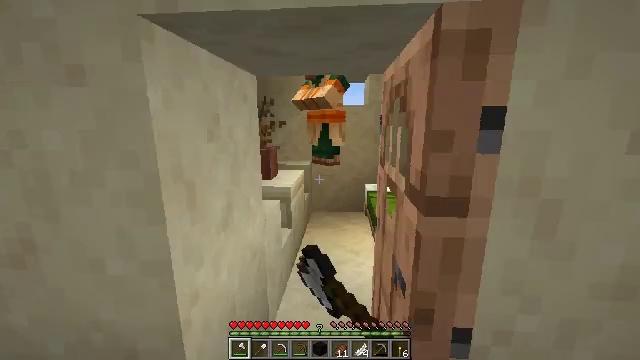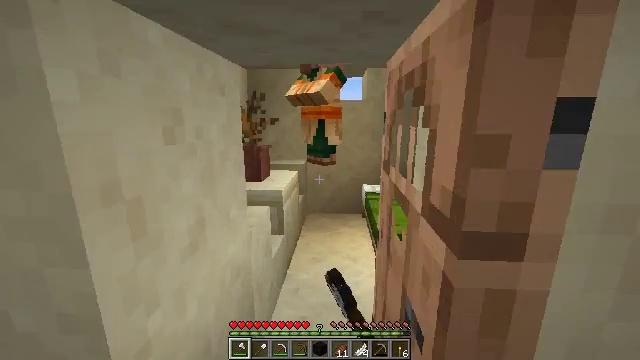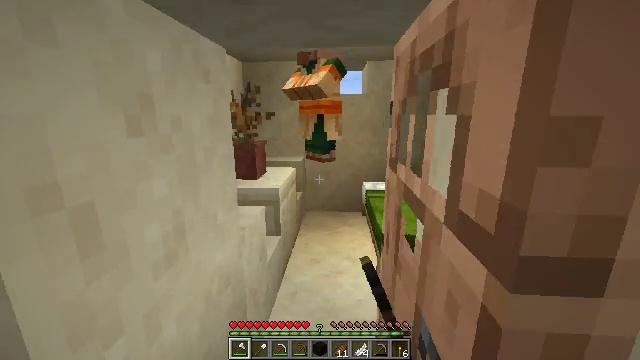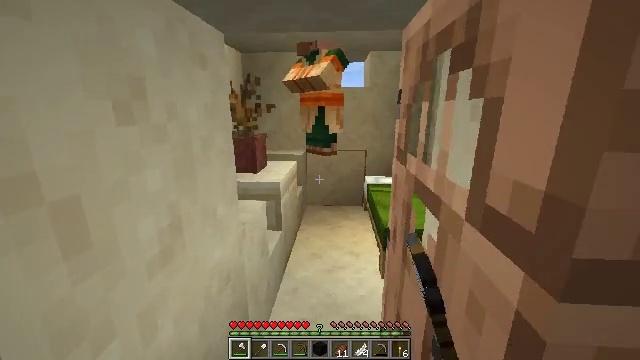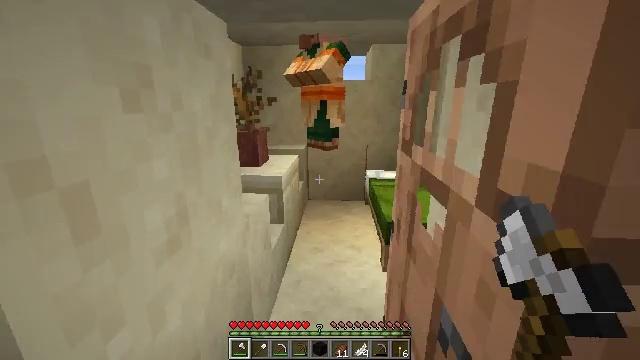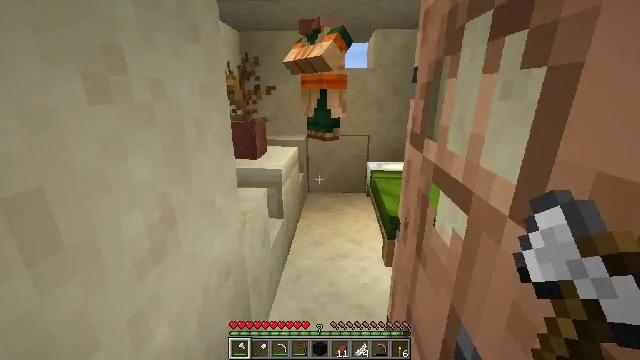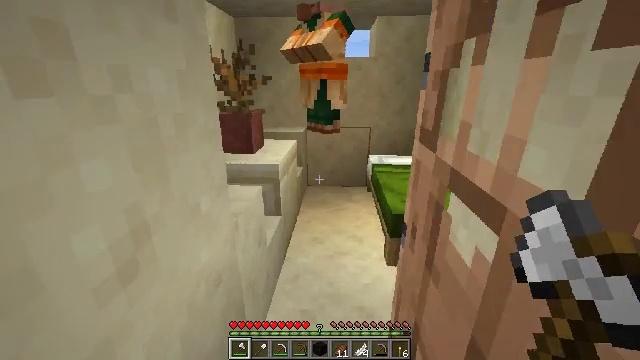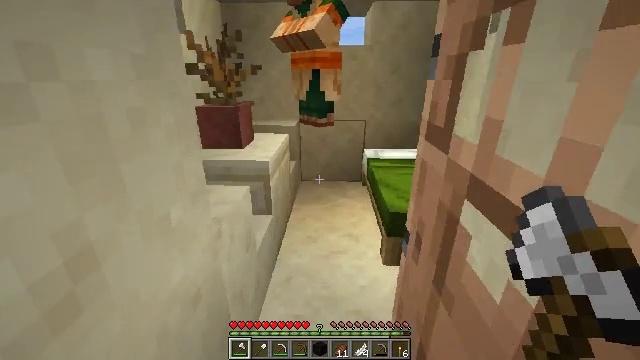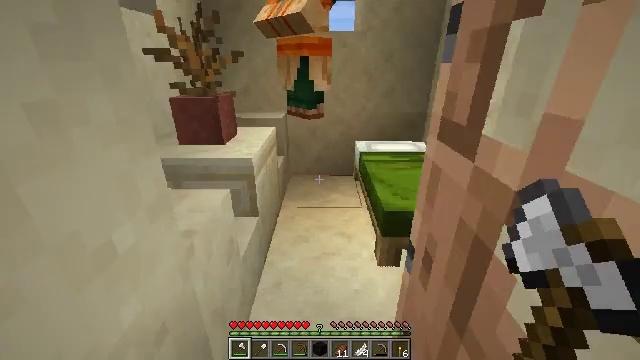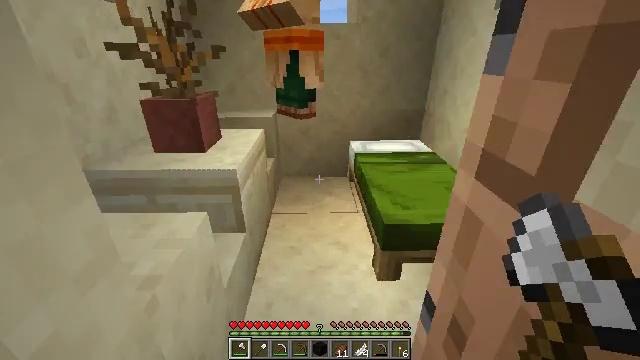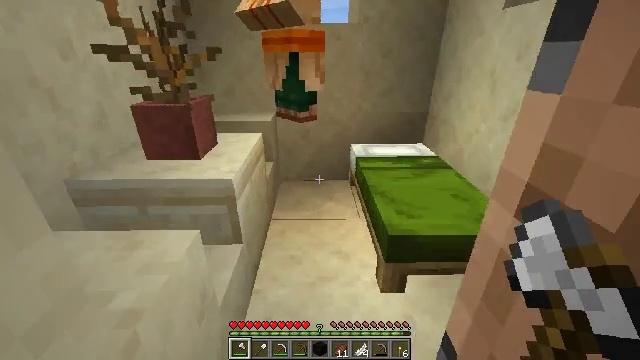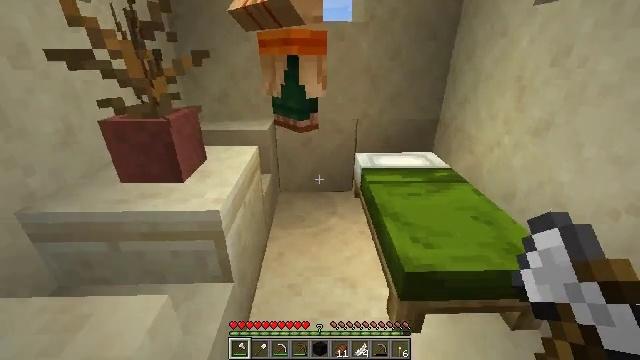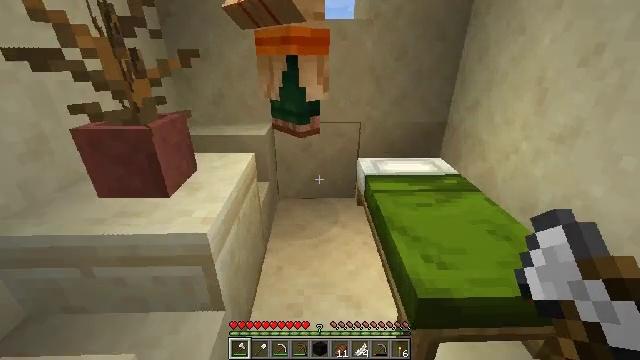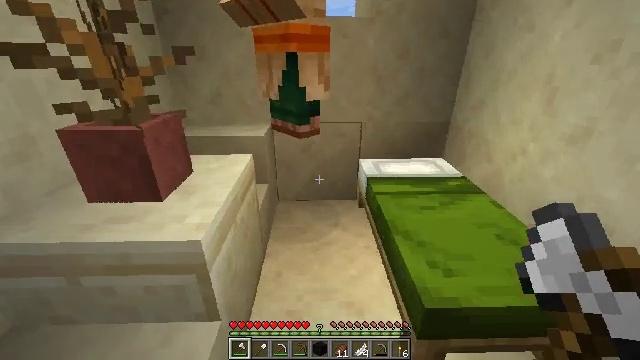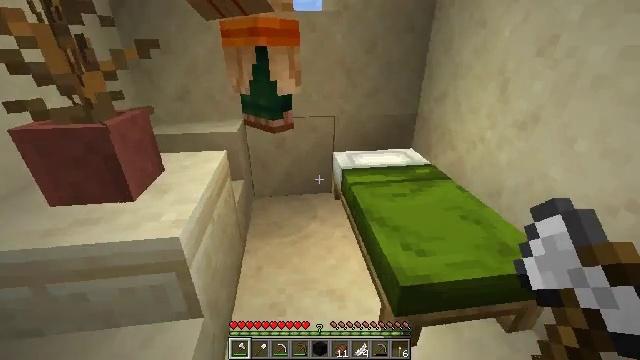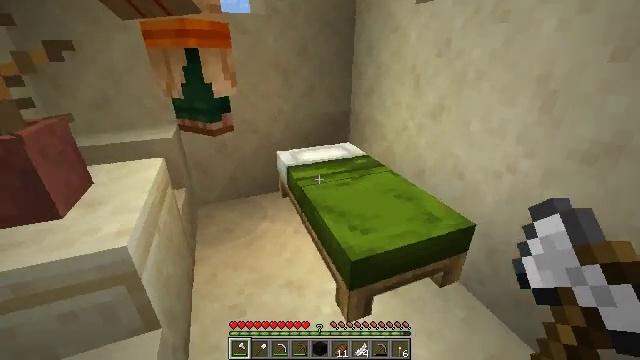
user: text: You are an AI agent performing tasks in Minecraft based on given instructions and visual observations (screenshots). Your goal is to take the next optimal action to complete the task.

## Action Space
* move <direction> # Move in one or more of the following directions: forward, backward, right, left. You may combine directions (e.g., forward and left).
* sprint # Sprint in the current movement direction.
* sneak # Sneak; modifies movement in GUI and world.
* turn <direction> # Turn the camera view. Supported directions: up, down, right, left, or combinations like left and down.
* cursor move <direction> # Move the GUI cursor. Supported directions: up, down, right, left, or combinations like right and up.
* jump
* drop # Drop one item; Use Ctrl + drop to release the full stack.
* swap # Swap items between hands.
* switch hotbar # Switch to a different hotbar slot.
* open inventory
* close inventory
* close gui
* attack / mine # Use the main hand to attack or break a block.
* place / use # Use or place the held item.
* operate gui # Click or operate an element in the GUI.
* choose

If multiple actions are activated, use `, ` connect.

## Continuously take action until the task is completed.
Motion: motion action
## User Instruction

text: Break the white glazed terracotta for reuse.
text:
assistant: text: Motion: move forward
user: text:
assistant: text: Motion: move forward
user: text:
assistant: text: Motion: move forward, turn down
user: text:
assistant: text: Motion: move forward, turn down
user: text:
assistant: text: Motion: move forward, turn down
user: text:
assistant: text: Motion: move forward, turn down
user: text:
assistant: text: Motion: move forward, turn right and down
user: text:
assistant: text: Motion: move forward, turn right and down
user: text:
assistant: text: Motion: move forward, turn right and down
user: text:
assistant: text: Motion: move forward
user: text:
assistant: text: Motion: move forward
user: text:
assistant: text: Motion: no_op
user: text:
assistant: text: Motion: no_op
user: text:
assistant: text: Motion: move back, turn right
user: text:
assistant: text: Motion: move back, turn right
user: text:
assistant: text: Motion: move back, turn right
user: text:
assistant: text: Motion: move back, turn right
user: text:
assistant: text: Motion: move back and move right, turn right
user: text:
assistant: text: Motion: move back and move right, turn right
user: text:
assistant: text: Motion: move back and move right, turn right and up
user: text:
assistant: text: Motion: move back and move right, turn right
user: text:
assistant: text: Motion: move right, turn right
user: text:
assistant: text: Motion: move right, turn right and up
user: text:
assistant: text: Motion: move forward and move right, turn right and up
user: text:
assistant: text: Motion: move forward and move right, turn up
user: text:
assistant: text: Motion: move forward and move right, turn left and up
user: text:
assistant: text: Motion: move forward and move right, turn left
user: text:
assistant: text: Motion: move forward and move right
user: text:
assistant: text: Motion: move forward and move right
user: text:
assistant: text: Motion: move forward and move right